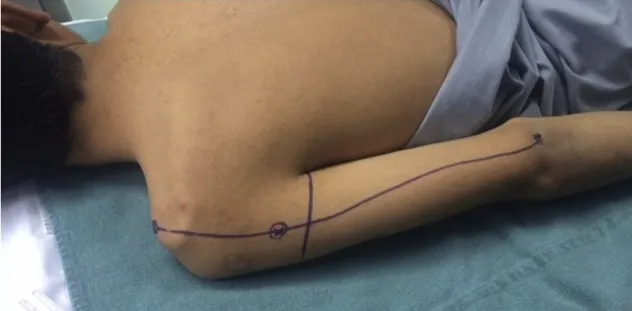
A) The longitudinal acromion - olecranon line transecting the transverse line from the axillary fold. Anatomically, the quadrilateral space is 2 cm cranial to this transection point.
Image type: medical_photograph (other_medical_photograph)